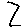
Label: zigzag